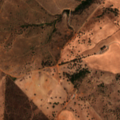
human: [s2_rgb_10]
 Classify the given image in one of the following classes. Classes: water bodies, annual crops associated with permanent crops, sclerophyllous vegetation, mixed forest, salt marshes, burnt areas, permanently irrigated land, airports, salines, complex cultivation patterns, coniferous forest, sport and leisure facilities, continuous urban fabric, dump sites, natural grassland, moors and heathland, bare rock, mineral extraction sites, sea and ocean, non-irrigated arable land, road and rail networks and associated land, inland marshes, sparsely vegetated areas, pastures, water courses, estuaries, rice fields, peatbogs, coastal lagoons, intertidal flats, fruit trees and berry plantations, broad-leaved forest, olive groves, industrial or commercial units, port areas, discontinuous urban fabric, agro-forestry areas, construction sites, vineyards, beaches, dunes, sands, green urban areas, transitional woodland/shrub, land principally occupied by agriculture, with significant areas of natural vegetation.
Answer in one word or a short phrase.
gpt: non-irrigated arable land, pastures, agro-forestry areas, transitional woodland/shrub